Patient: sex M, age 52
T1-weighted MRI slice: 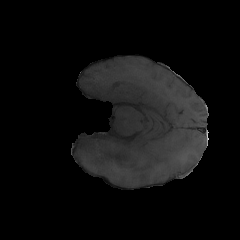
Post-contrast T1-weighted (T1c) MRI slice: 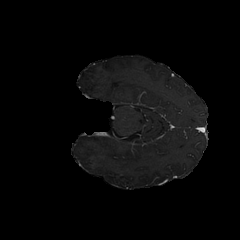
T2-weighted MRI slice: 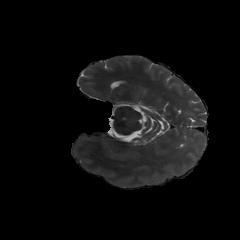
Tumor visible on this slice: no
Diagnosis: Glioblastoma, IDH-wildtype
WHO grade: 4